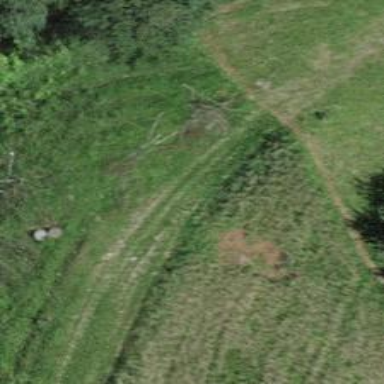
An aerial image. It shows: Compacted path.